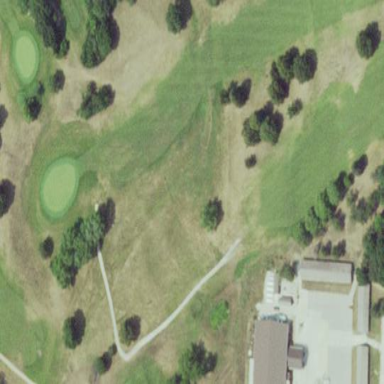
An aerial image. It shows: Grassy area designated as golf fairway.